Question: I'm trying to use the WPF DataGrid to present a completely static, flat and readonly columnar view.
I've tried the 'ListView' with a 'GridView' as well, but that offers less styling options.
Here's what I've got so far:

Unfortunately this still has some strange buttons in the columns and on each row (the grey sections).
I've set 'IsHitTestVisible' to false to prevent the user clicking them, but ideally I'd like for them to not be there (or at the very least be invisible).
Here's the XAML styling I'm applying:
'''
<Style x:Key="{x:Type DataGridColumnHeader}" TargetType="{x:Type DataGridColumnHeader}">
<Setter Property="Background" Value="Transparent" />
<Setter Property="FontWeight" Value="SemiBold" />
</Style>
<Style x:Key="{x:Type DataGrid}" TargetType="{x:Type DataGrid}">
<Setter Property="Background" Value="Transparent" />
<Setter Property="BorderThickness" Value="0" />
<Setter Property="CanUserAddRows" Value="False" />
<Setter Property="CanUserDeleteRows" Value="False" />
<Setter Property="CanUserReorderColumns" Value="False" />
<Setter Property="CanUserResizeColumns" Value="False" />
<Setter Property="CanUserResizeRows" Value="False" />
<Setter Property="CanUserSortColumns" Value="False" />
<Setter Property="AutoGenerateColumns" Value="False" />
<Setter Property="Margin" Value="5" />
<Setter Property="GridLinesVisibility" Value="None" />
<Setter Property="IsReadOnly" Value="True" />
<Setter Property="SelectionUnit" Value="FullRow" />
<Setter Property="IsHitTestVisible" Value="False" />
</Style>
'''
This is practically perfect apart from those buttons...
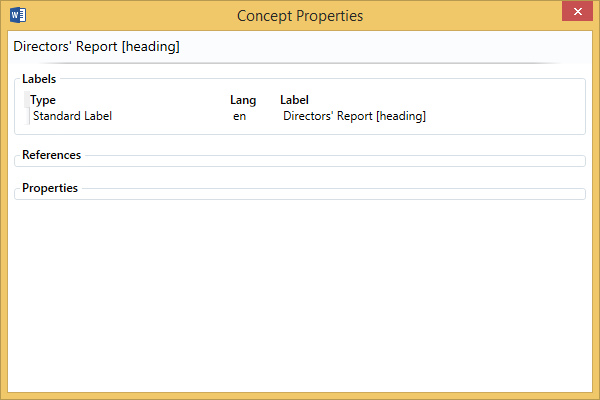
Answer: Those are row headers, not buttons I think. The Datagrid has a property to show/hide row and column headers:
'''
<Setter Property="HeadersVisibility" Value="Column" />
'''
Actually the value needs to be column, if you want to keep the column headers.